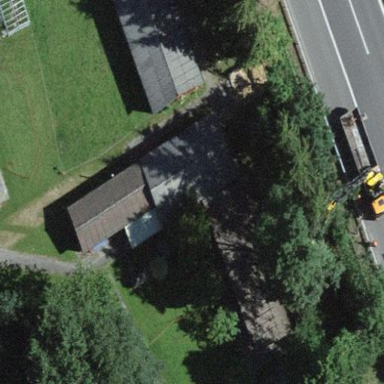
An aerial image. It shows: Rural barn.